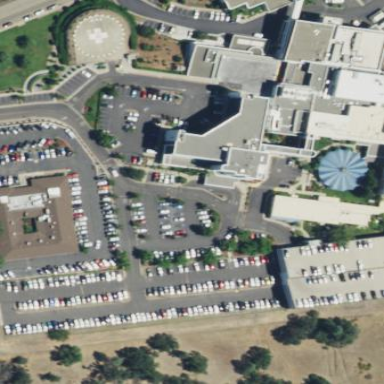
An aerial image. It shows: Healthcare facility identified as hospital.